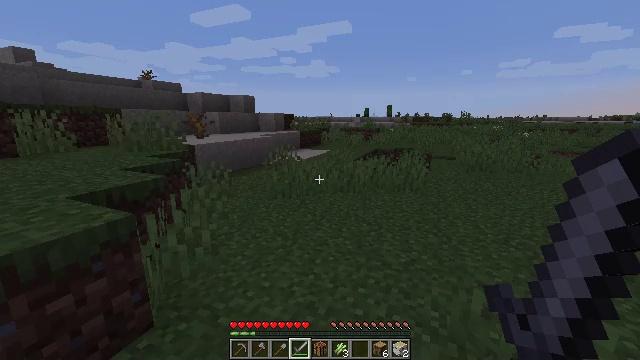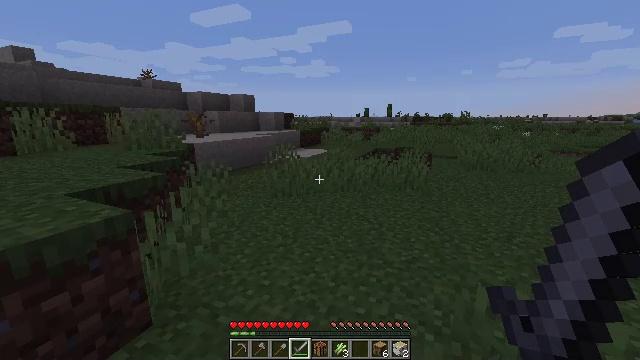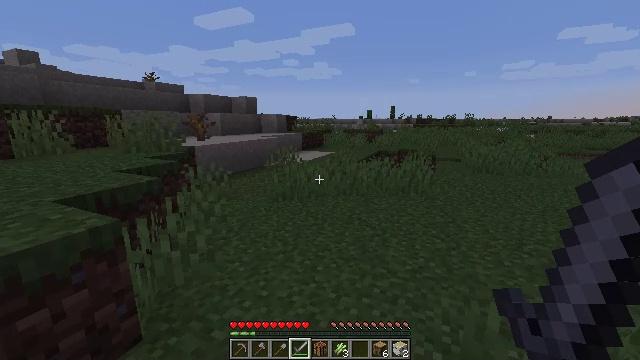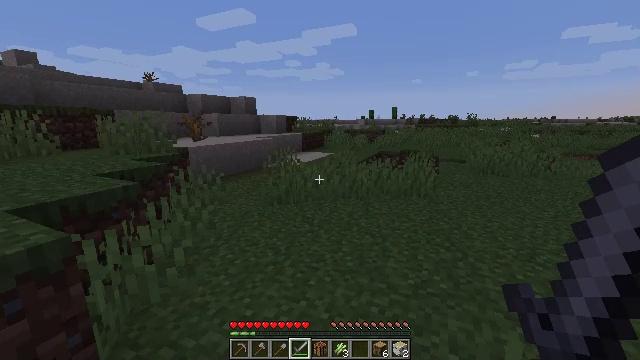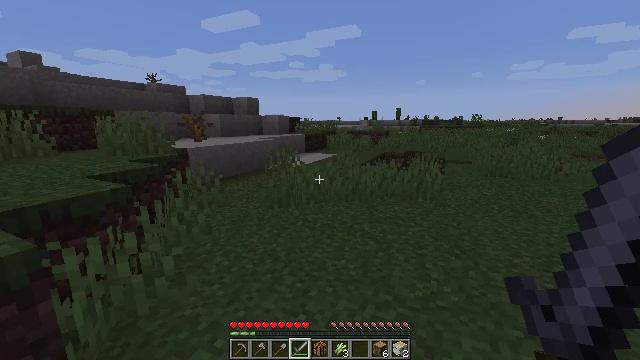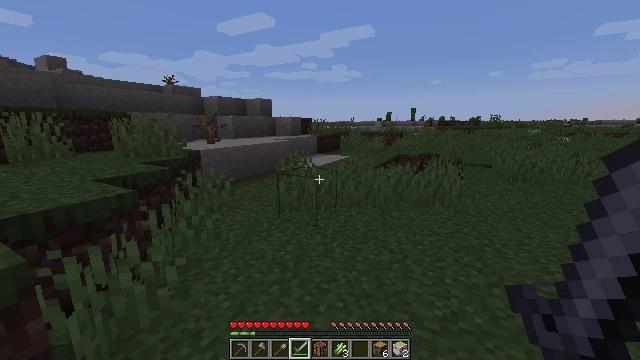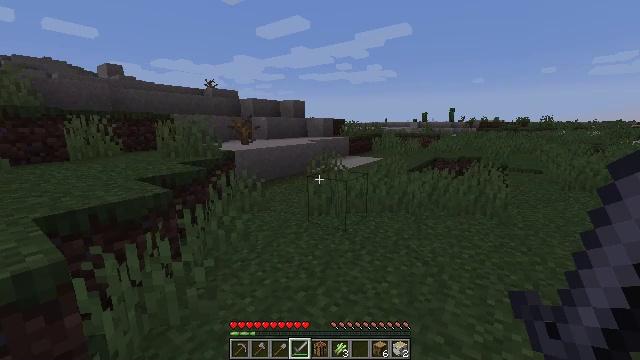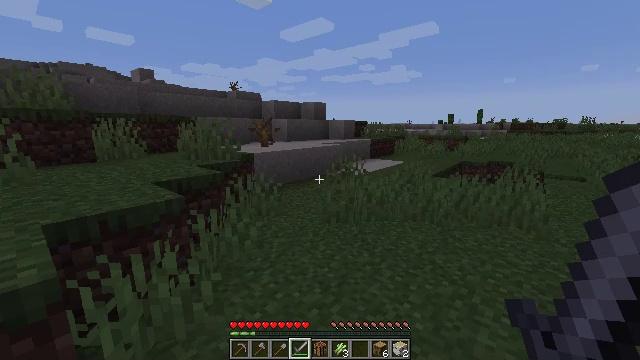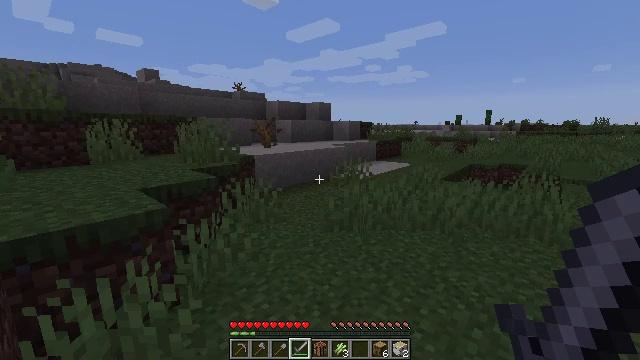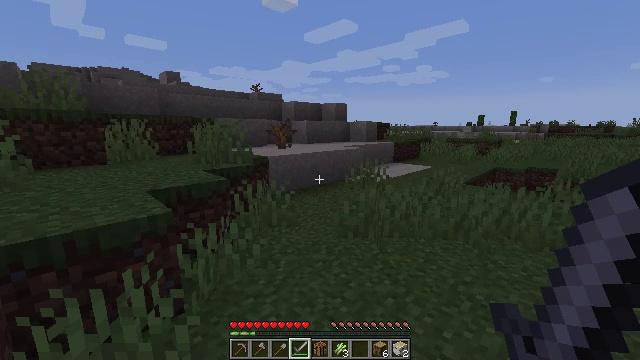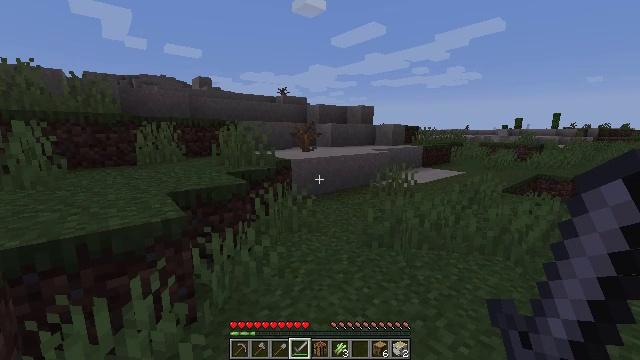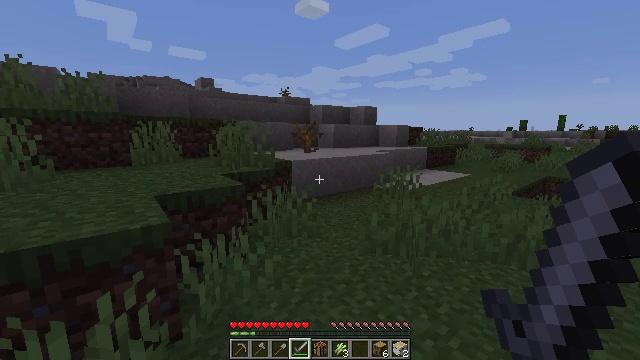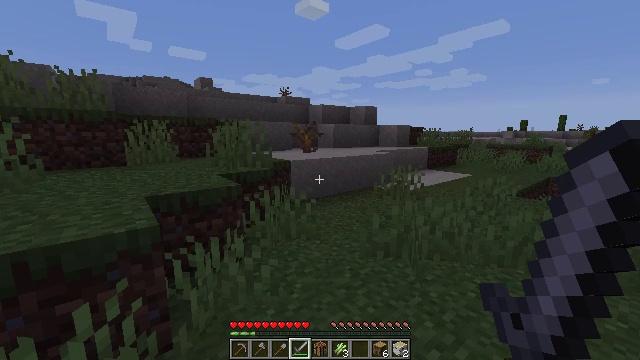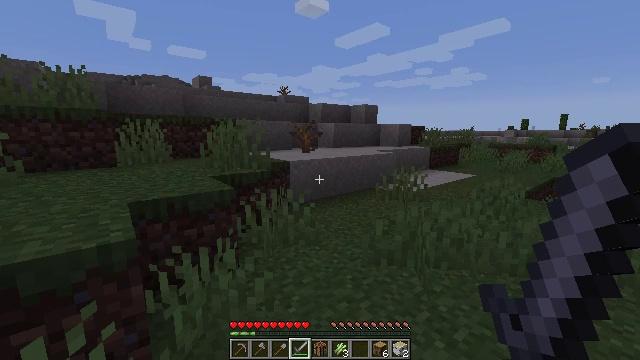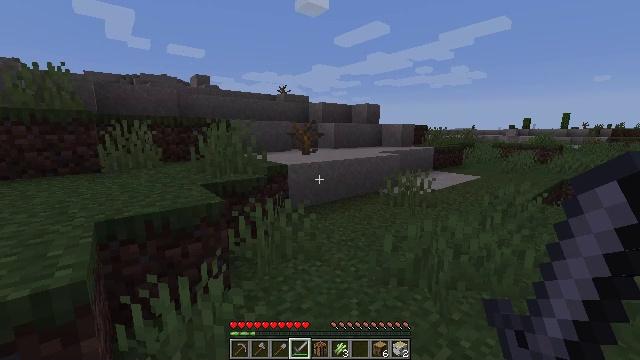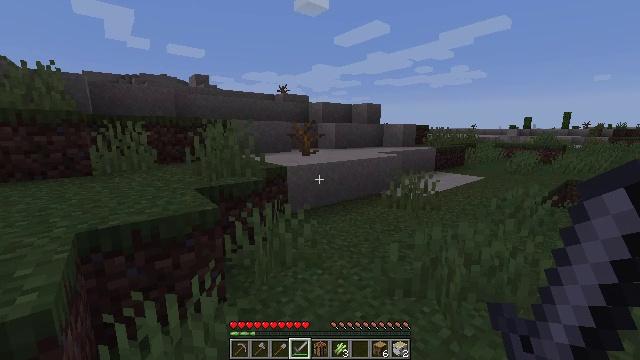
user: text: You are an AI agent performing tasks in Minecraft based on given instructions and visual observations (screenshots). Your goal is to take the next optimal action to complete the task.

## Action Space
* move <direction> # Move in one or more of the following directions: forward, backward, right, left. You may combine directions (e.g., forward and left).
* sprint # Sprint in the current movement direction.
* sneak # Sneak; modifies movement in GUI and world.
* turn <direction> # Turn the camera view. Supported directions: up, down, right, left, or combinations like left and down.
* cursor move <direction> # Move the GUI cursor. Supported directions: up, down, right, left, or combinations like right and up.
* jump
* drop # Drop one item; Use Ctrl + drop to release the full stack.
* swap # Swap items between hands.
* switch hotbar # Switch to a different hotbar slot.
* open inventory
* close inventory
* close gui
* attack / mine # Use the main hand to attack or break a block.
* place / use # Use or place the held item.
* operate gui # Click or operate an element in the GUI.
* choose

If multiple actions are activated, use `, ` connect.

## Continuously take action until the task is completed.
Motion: motion action
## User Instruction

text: Left click to mine the dead bush.
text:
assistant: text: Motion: move forward and move right
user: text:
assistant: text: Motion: move forward and move right
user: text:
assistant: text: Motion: move forward
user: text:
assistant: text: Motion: move forward
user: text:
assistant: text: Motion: move forward, turn left
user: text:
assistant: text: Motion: move forward, turn left
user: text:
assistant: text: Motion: move forward, turn left
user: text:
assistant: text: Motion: move forward, turn left
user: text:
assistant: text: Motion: move forward, turn left
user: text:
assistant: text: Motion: move forward, turn left
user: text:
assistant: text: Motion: move forward
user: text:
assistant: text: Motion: move forward
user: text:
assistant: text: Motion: move forward
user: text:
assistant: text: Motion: move forward
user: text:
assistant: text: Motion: move forward
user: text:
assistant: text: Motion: move forward
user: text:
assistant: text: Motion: move forward
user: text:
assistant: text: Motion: move forward
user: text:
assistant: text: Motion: move forward
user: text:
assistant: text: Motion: move forward
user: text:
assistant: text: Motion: move forward
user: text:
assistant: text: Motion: move forward
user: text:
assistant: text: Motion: move forward
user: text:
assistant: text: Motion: move forward, turn left and up
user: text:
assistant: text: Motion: move forward
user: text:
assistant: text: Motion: move forward
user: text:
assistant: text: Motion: move forward
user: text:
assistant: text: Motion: move forward
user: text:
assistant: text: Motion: move forward
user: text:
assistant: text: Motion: move forward, attack / mine